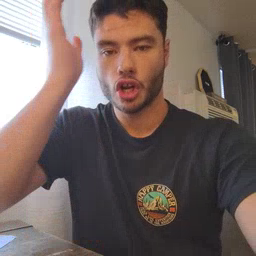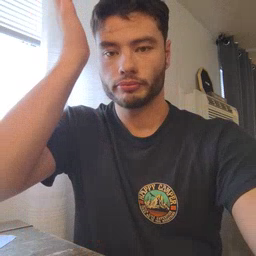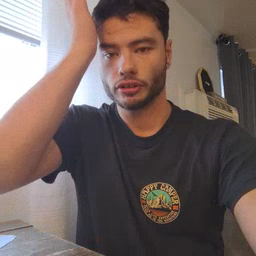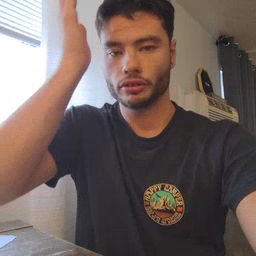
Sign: garbage